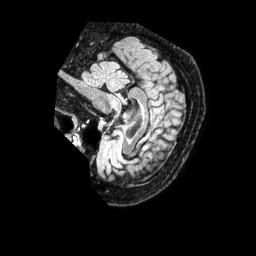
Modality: FLAIR
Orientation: sagittal
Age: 45
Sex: male
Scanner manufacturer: philips
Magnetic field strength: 1.5 T
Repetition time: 4.8 s
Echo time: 0.3346 s